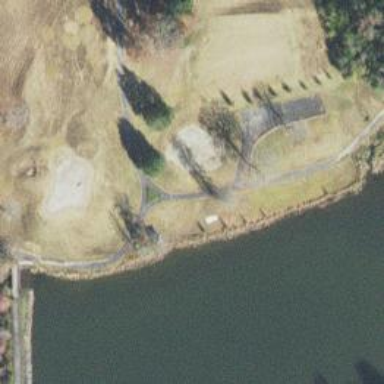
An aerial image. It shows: Path for both roads and golfers.